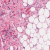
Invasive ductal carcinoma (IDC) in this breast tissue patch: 0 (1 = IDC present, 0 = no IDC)